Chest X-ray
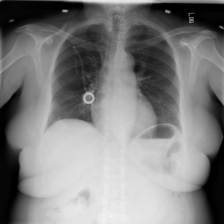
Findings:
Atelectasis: positive
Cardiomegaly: negative
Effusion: negative
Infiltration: negative
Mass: negative
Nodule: negative
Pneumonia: positive
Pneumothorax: negative
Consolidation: negative
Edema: negative
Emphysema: negative
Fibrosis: negative
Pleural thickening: negative
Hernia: negative